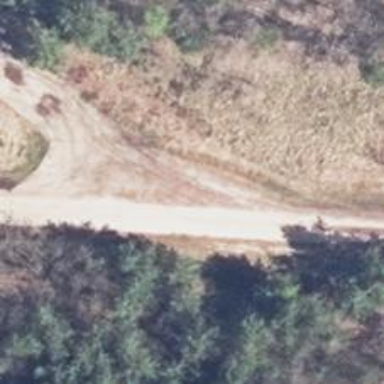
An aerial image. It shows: Unclassified road with concrete surface.